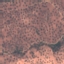
Label: HerbaceousVegetation